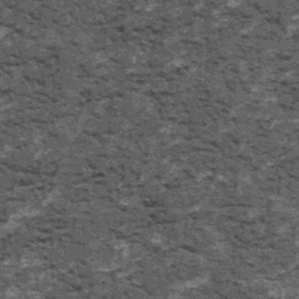
Label: frost